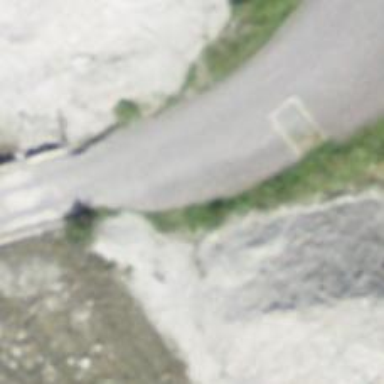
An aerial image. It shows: Metal grid steps on road.